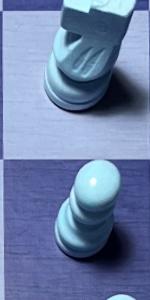
Label: Pawn_White